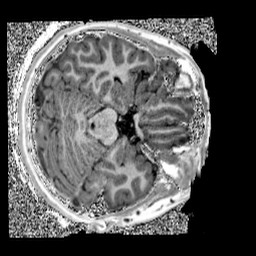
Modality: UNIT1
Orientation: axial
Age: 12
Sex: female
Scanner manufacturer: siemens
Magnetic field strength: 3 T
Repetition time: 4 s
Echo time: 0.00299 s